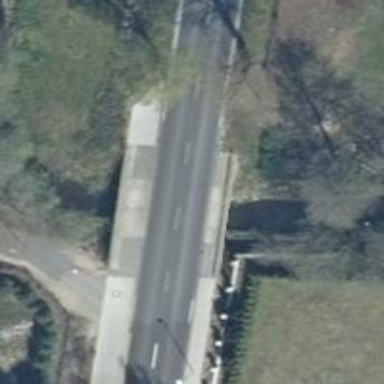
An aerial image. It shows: Path on bridge.